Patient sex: M
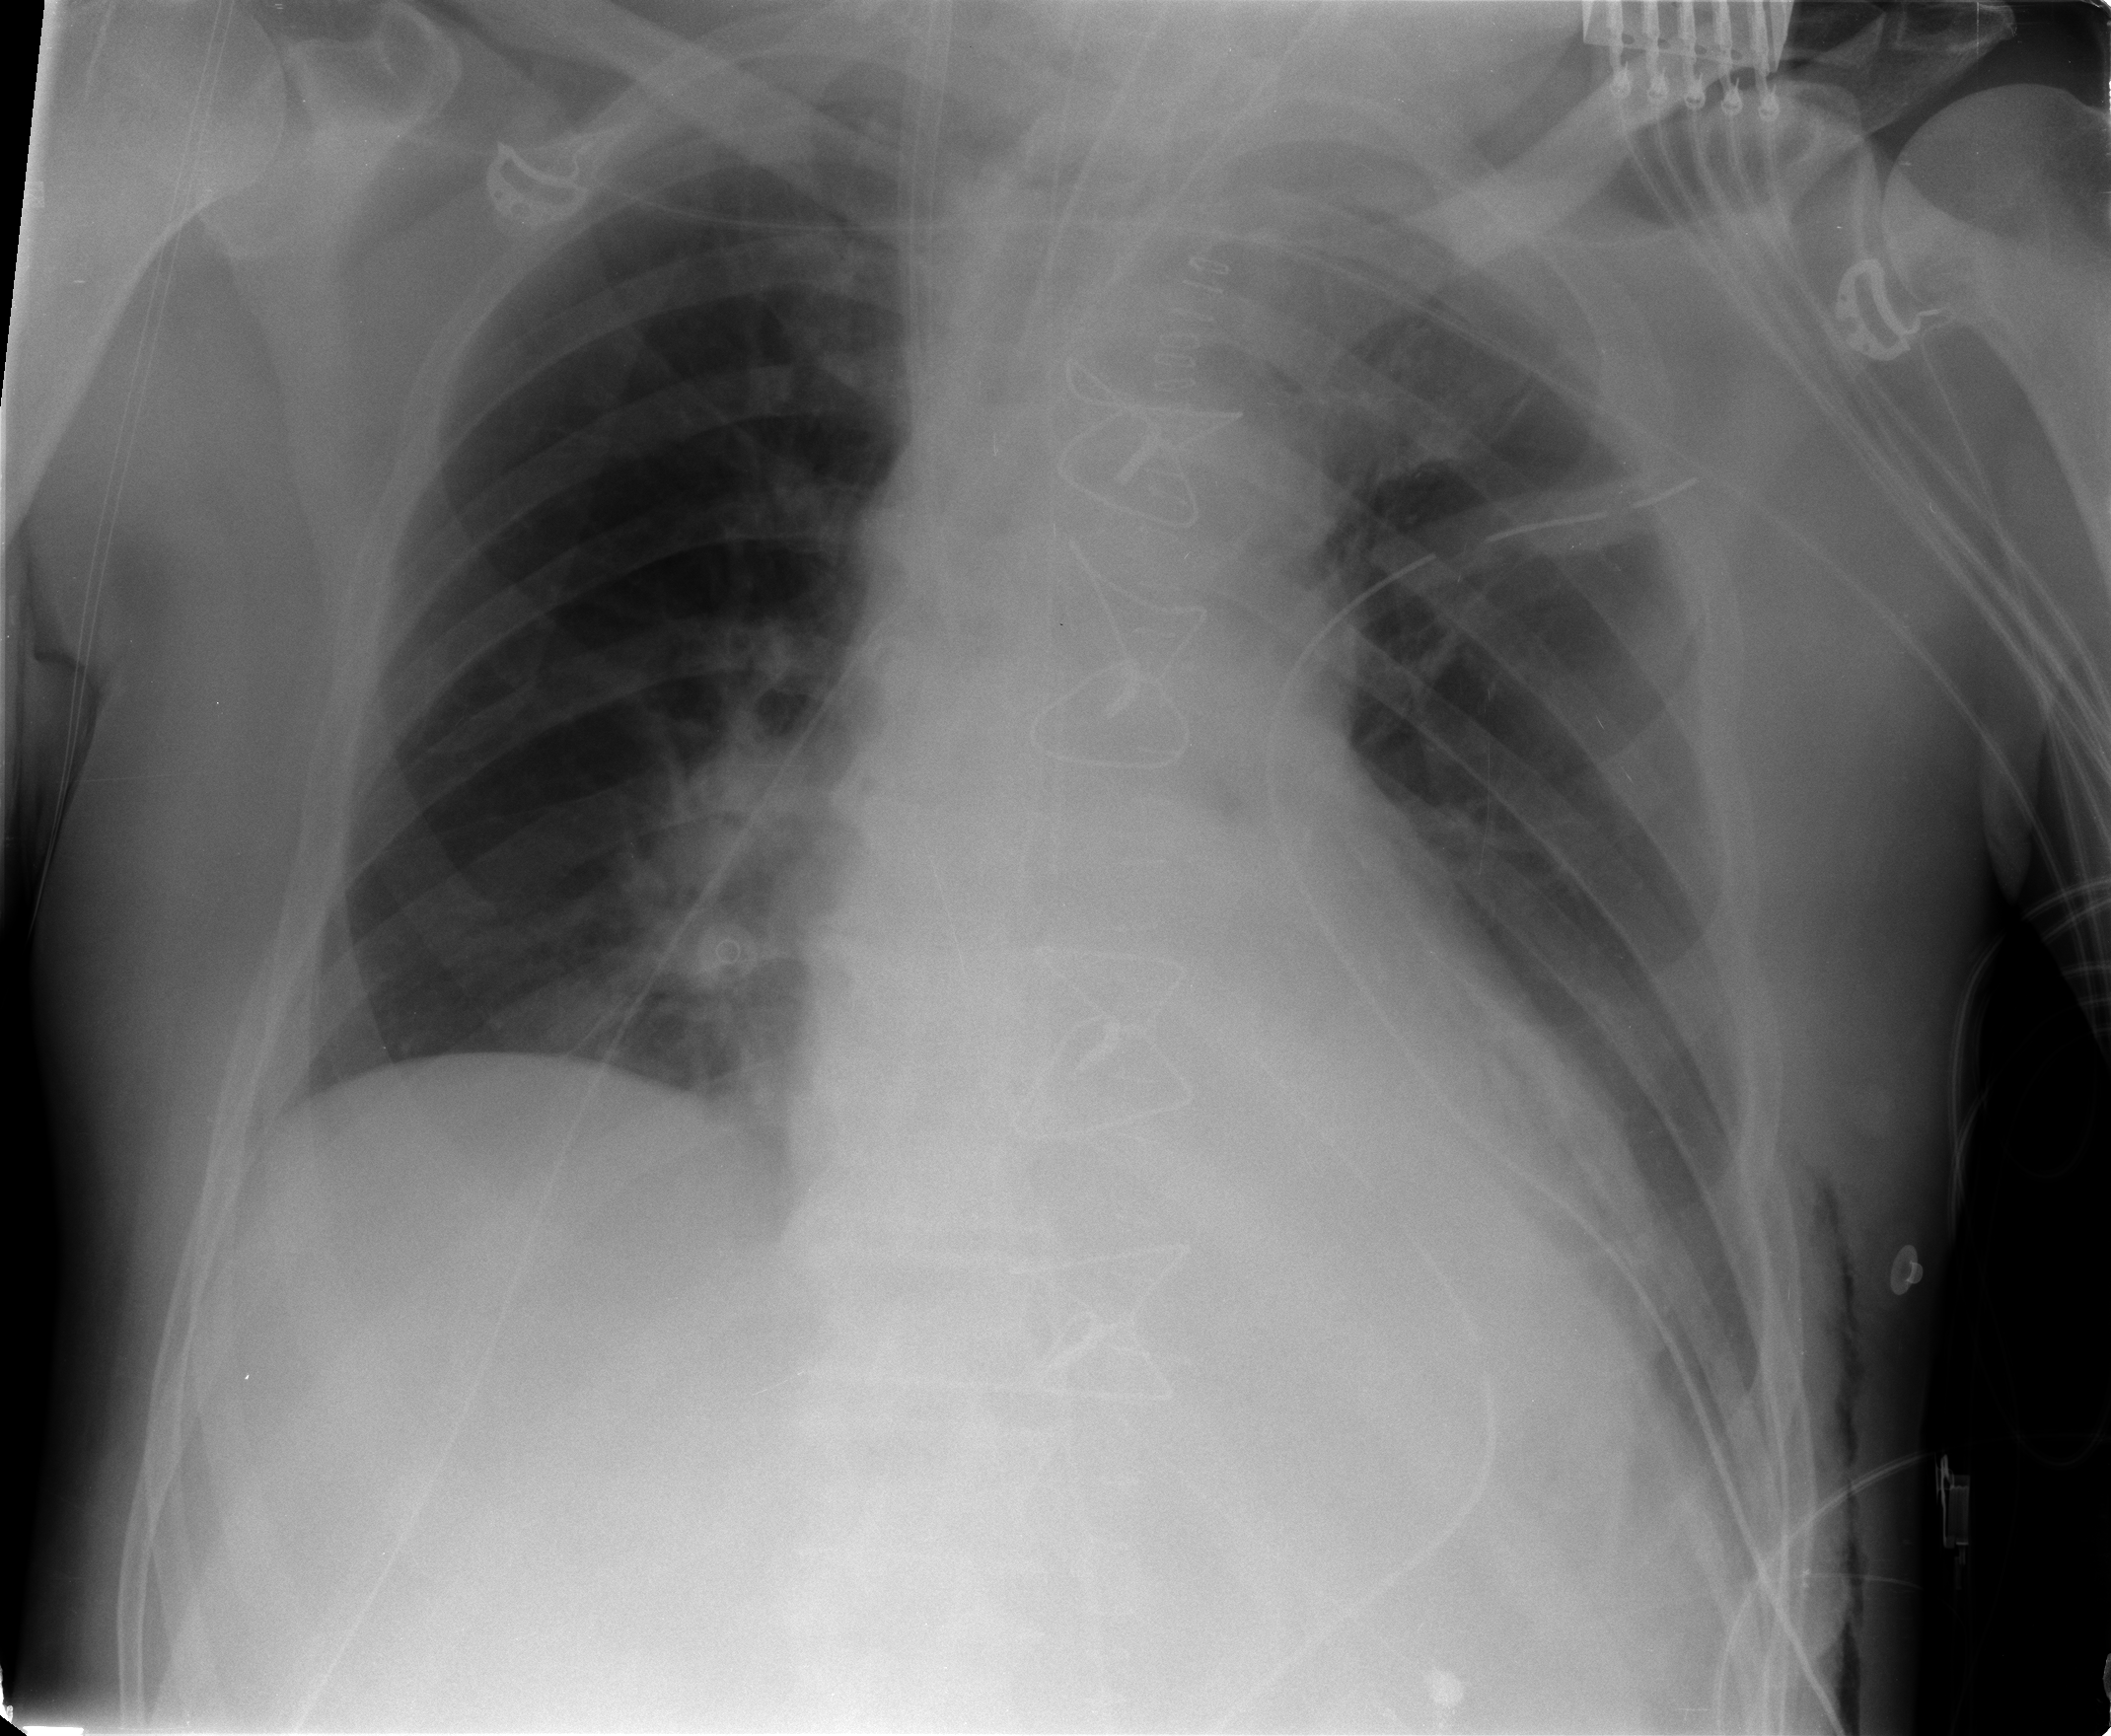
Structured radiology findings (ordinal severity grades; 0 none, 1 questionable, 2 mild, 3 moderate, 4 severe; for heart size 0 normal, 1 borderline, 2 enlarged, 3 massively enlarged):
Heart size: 0
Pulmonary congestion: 0
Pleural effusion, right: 0
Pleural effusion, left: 2
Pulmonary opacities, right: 0
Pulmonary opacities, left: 0
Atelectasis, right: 0
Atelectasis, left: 0